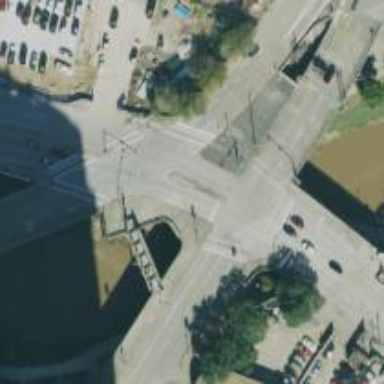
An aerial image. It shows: Secondary road crossing bridge.